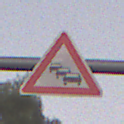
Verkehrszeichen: Stau
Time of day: SunriseSunset
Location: Outdoor (Nature)
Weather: Clear
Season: NotSpecified
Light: Natural